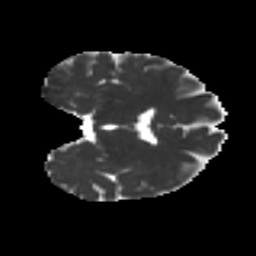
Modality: MD
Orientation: coronal
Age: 34
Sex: female
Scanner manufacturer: ge
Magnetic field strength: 3 T
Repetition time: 7.8 s
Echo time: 0.0606 s